Field crop: tomato
Growth stage: 1
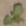
Species: solanum